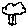
Label: tree